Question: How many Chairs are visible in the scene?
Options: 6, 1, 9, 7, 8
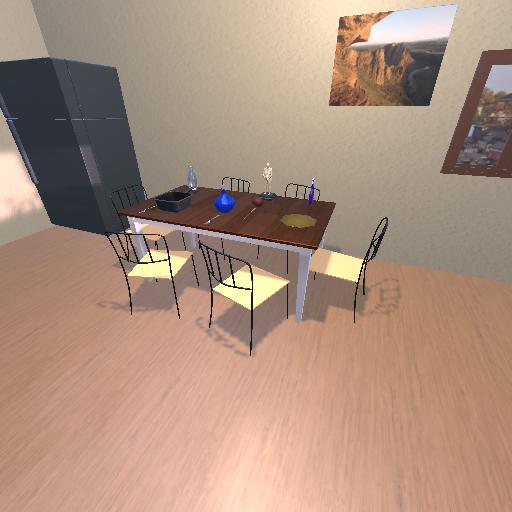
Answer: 6